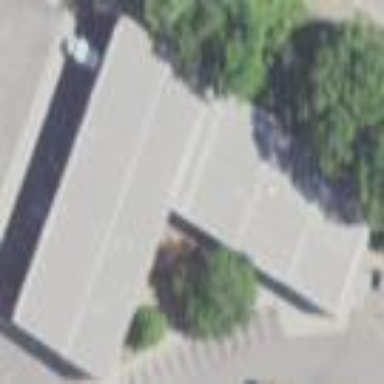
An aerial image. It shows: Commercial building.